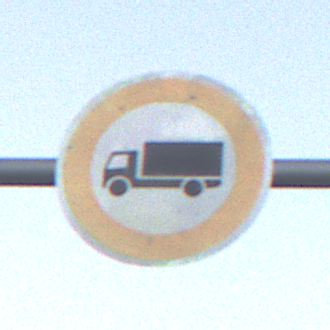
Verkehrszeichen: VerbotFuerKraftfahrzeugeUeberDreiKommaFuenfTonnen
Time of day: SunriseSunset
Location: Outdoor (Nature)
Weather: PartlyCloudy
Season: NotSpecified
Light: Natural